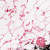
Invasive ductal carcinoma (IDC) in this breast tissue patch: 0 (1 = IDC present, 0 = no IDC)